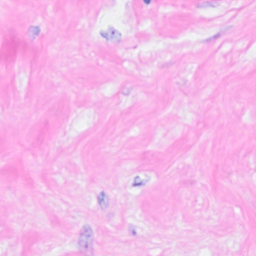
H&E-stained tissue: Breast